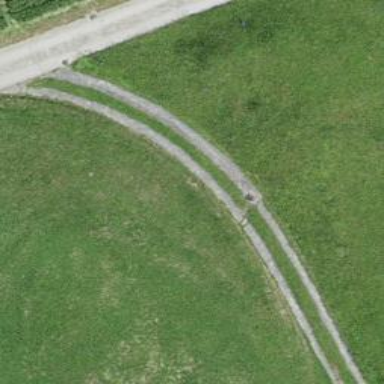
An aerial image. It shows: Grass track with Grade 4 tracktype.